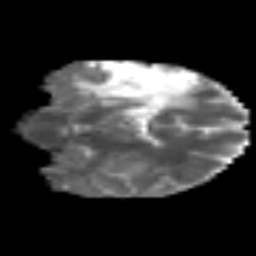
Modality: MD
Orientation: coronal
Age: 40
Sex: female
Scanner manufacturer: siemens
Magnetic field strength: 3 T
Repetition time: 6.1 s
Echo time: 0.101 s